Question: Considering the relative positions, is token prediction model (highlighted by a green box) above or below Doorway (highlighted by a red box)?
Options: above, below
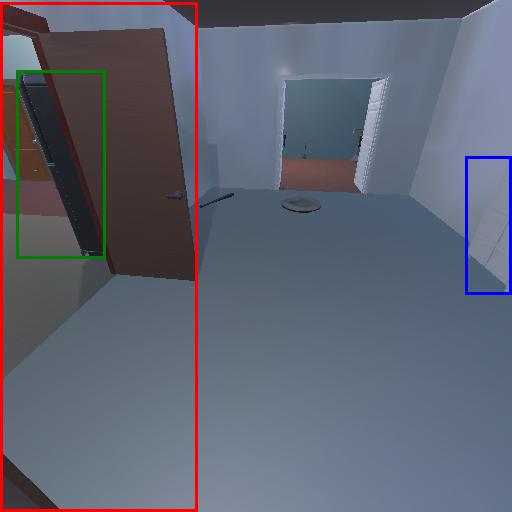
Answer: above